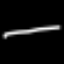
Label: line